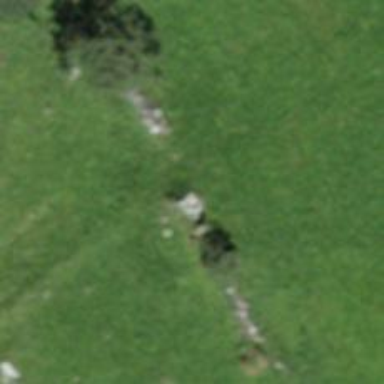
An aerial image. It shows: Wall made of dry stone.